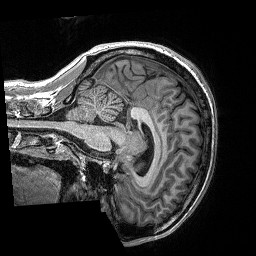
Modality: T1w
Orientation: sagittal
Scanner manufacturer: siemens
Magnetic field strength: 3 T
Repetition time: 2.3 s
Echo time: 0.00288 s